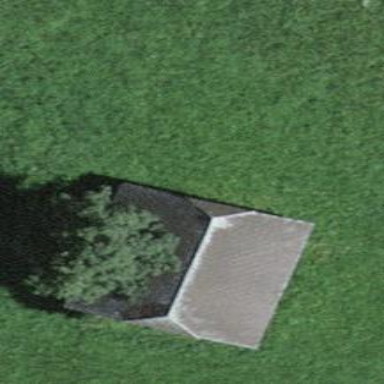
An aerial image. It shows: Barn.